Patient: sex M, age 45
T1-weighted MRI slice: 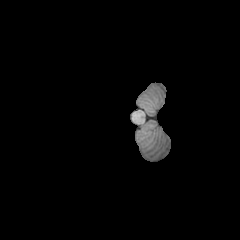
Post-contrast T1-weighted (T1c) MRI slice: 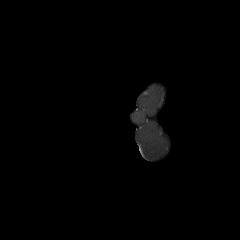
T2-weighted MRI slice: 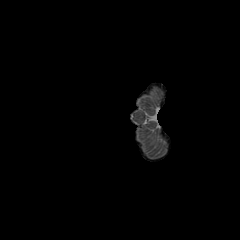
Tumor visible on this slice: no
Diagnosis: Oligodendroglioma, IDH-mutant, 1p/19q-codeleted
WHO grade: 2